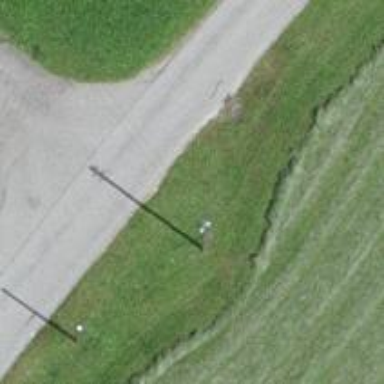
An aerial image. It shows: Power pole.